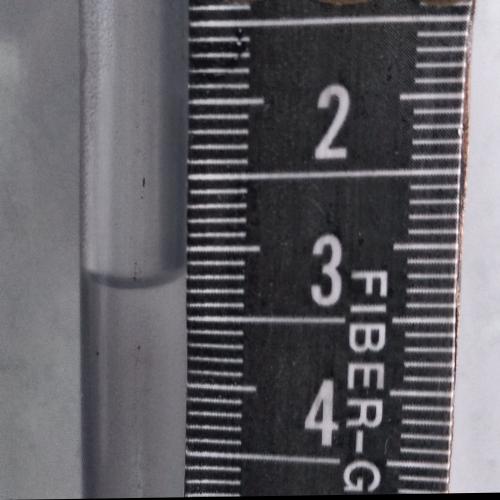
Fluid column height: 3.2 cm